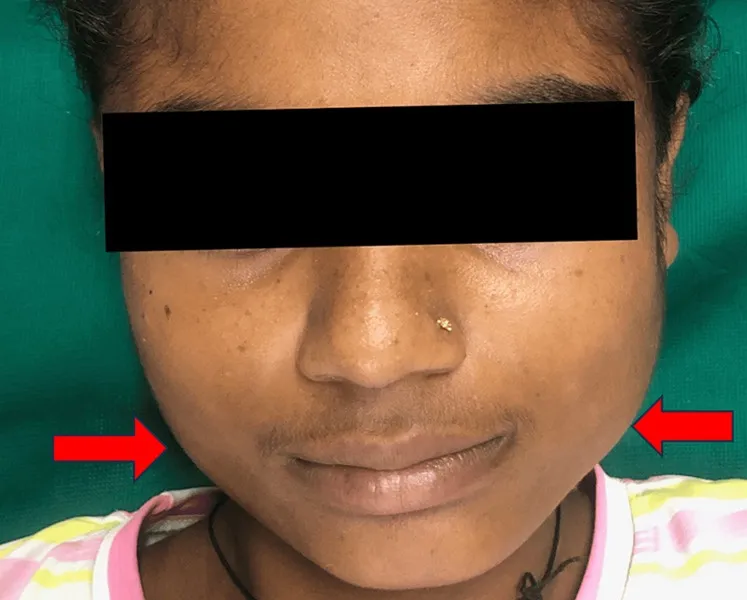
Clinical image showing bilateral mandibular prominance.
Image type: medical_photograph (skin_photograph)